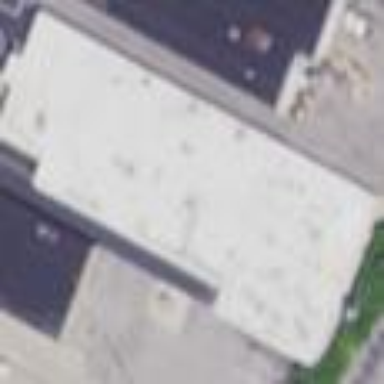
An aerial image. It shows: Building.